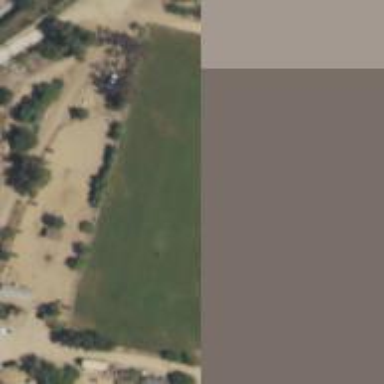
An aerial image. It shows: Fence surrounding polo pitch.